Question: my table columns are 'amount, price, value, date, notes'
'addCommas' and 'round' are formatting functions
the json data looks like this
'''
[{"amount":"<PHONE>",
"price":"3.7",
"value":"736500",
"date":"2012-02-29",
"notes":""
},
{"amount":"<PHONE>",
"price":"2",
"value":"200000",
"date":"2011-12-05",
"notes":"test one only"
}]
'''
inside the '$.ajax({... success:function(store){...' this is my javascript loop to draw the table
'''
$("#table_a").empty();
var table = '<tbody><tr><td style="ba.....rest of header row string';
$.each(store, function(row, i) {
table += '<tr>';
table += '<td><span>' + addCommas(round(i/<PHONE>,2)) + "m" + '</span></td>';
table += '<td><span>' + i + '</span></td>';
table += '<td><span>' + "$" + addCommas(round(i/<PHONE>,2)) + "m" + '</span></td>';
table += '<td><span>' + i + '</span></td>';
table += '<td><span>' + i + '</span></td>';
table += '</tr>';
});
table += '</tr></tbody>';
$("#table_a").append(table);
'''
the end result currently looks like this

how do I get the loop right to add formatting to the cell data ?
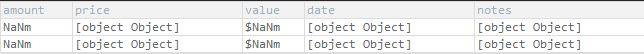
Answer: got it...
'''
$("#table_a").empty();
var table = '<tbody><tr><td style="ba.....rest of header row string';
$.each(store, function(i, data) {
table += '<tr>';
table += '<td><span>' + addCommas(round(store[i].amount/<PHONE>,2)) + "m" + '</span></td>';
table += '<td><span>' + store[i].price + '</span></td>';
table += '<td><span>' + "$" + addCommas(round(store[i].value/<PHONE>,2)) + "m" + '</span></td>';
table += '<td><span>' + store[i].date + '</span></td>';
table += '<td><span>' + store[i].notes + '</span></td>';
table += '</tr>';
});
table += '</tr></tbody>';
$("#table_a").append(table);
'''
thanks Phil Jackson
<URL>